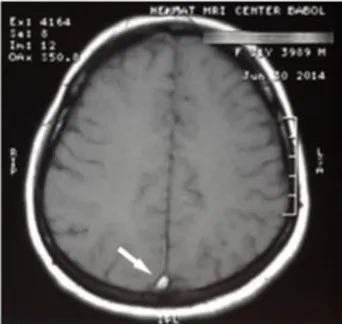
Magnetic resonance imaging of brain showed empty delta sign.
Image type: radiology (mri)